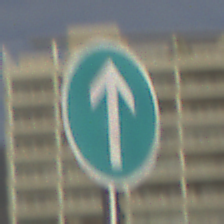
Verkehrszeichen: VorgeschriebeneFahrtrichtungGeradeaus
Umgebung: Outdoor, Suburban
Tageszeit: MorningAfternoon
Wetter: PartlyCloudy
Licht: Natural
Jahreszeit: NotSpecified
Kontrast: HighContrast